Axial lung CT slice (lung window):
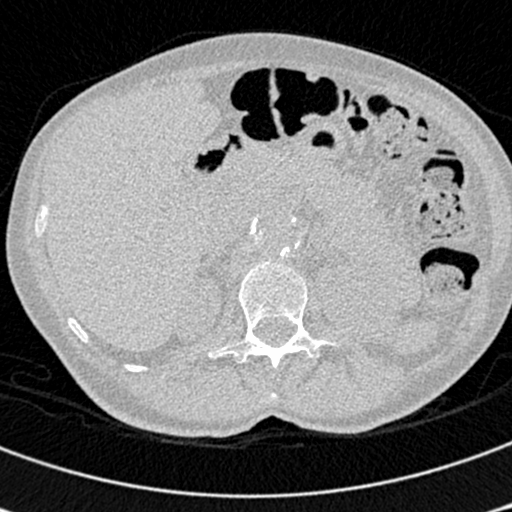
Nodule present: no